Interaction volume radius: 10 \u00c5
Interaction volume height: 40 \u00c5
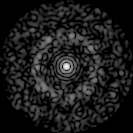
Disorder parameter: 0.8458